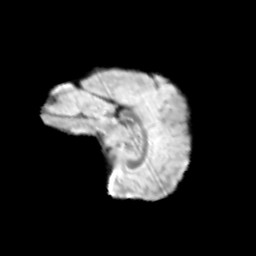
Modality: T2w
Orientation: sagittal
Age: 10
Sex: female
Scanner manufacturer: siemens
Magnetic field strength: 3 T
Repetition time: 3.8 s
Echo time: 0.07 s